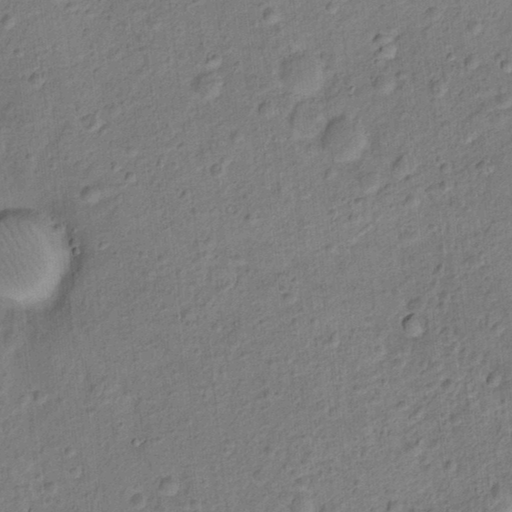
Objects detected: cone